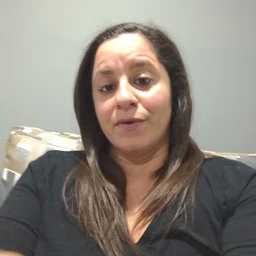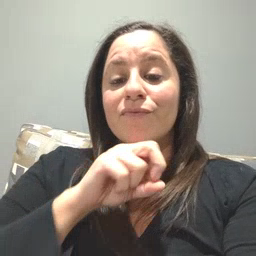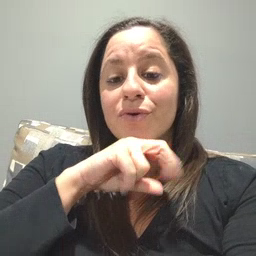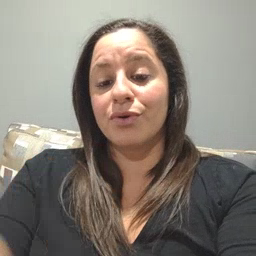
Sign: frog